CT reconstruction: vmi40
Segmentation target: lesions
Patient: M, age 74
ISS stage: Stage 3
Metal implant: no
Notes: one Th vertebra missing - removed label 19
Axial slice:
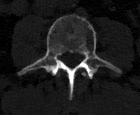
Sagittal slice:
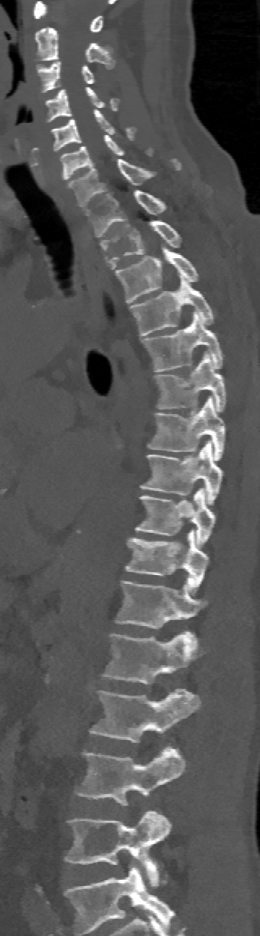